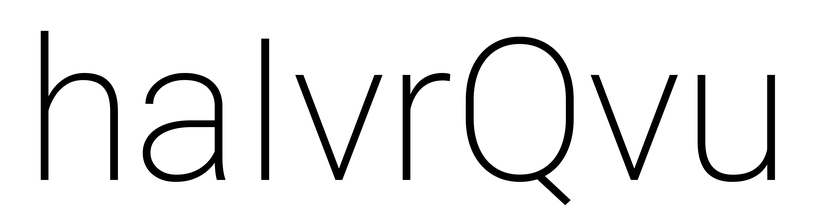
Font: Roboto_ExtraLight